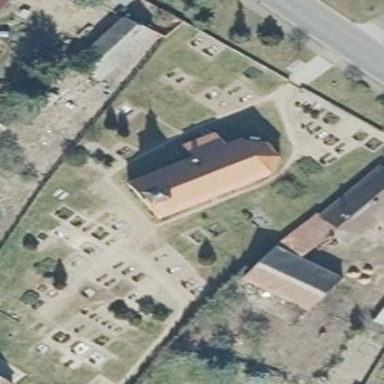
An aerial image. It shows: Grave yard.